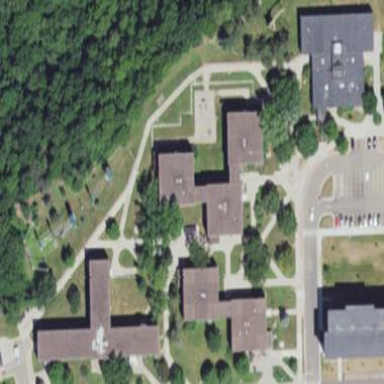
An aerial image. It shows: Dormitory building.